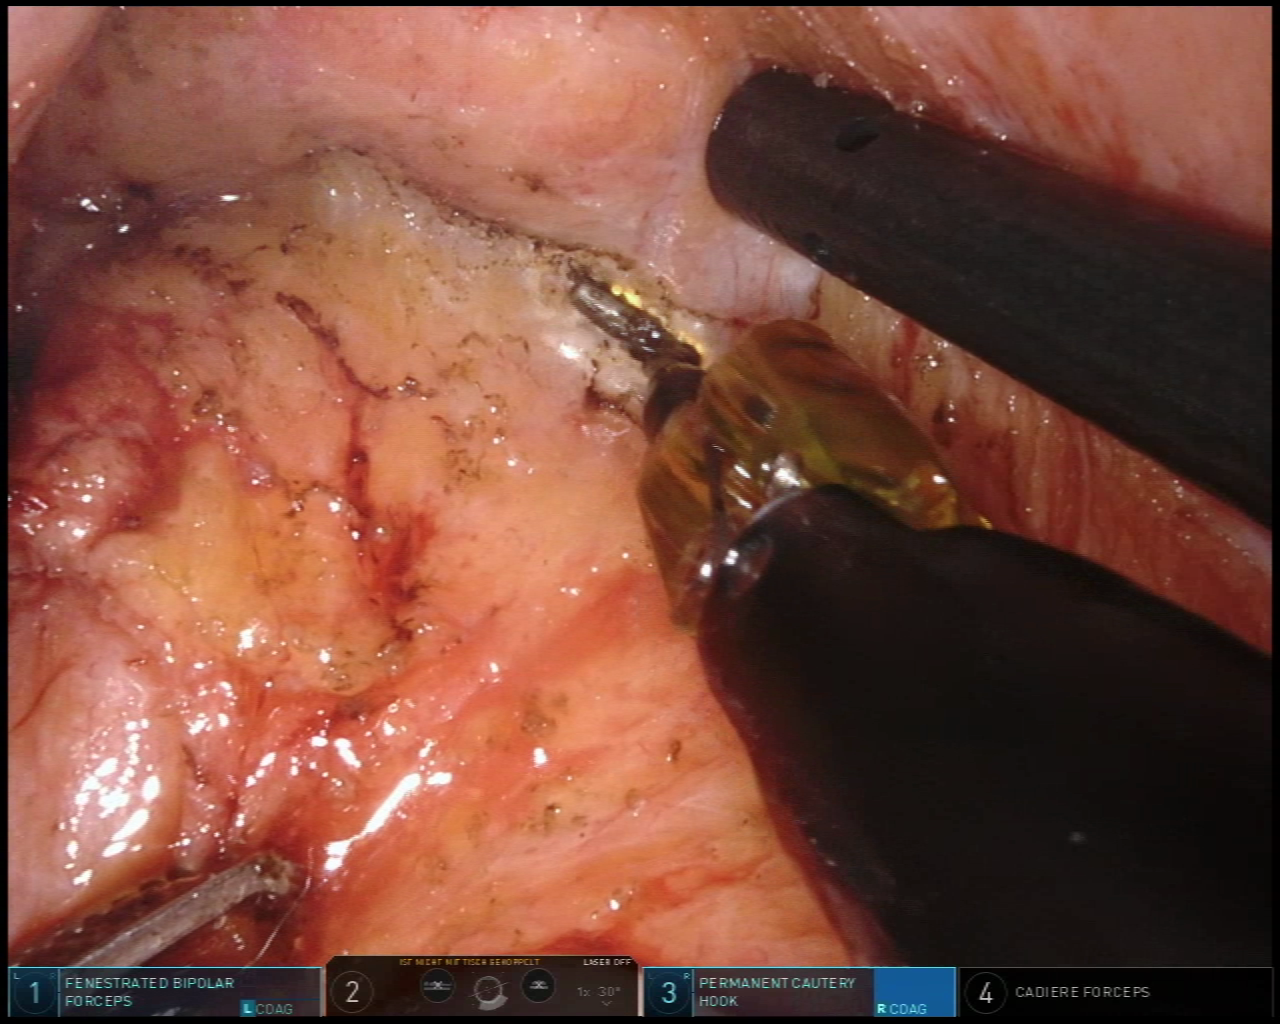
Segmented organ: vesicular_glands
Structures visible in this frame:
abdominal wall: no
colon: no
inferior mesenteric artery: no
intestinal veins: no
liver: no
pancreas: no
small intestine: no
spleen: no
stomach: no
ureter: no
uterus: no
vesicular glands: yes